Aerial crown-view tile of a tropical tree (Barro Colorado Island, Panama), acquired 20240611:
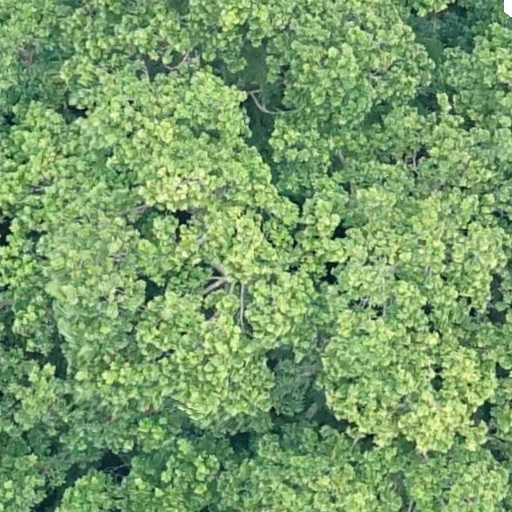
Species: Anacardium excelsum
GBIF accepted scientific name: Anacardium excelsum
Crown area: 967.114 m²